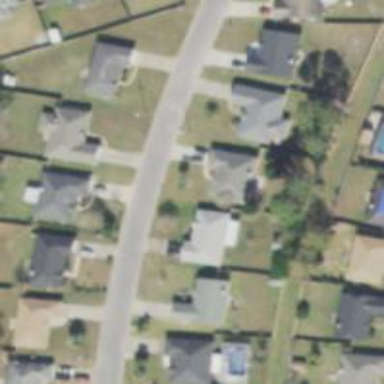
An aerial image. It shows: Driveway.